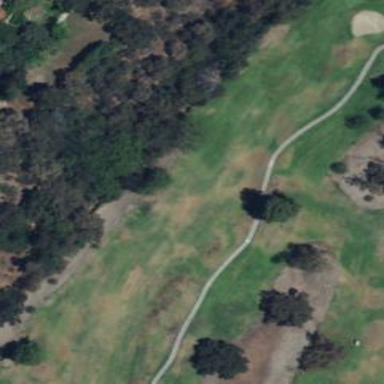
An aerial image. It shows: Golf fairway surrounded by grass.